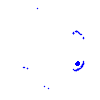
Particle: pion